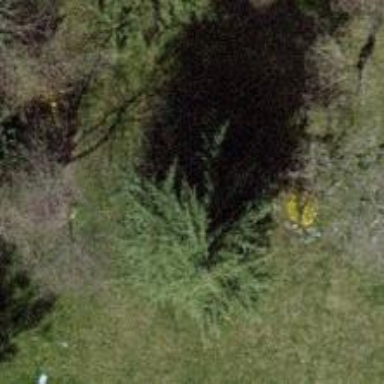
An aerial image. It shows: Evergreen needle-leaved tree.